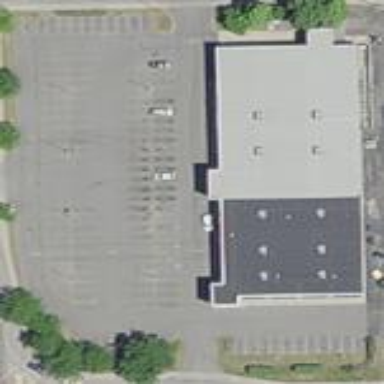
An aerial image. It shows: Retail area.